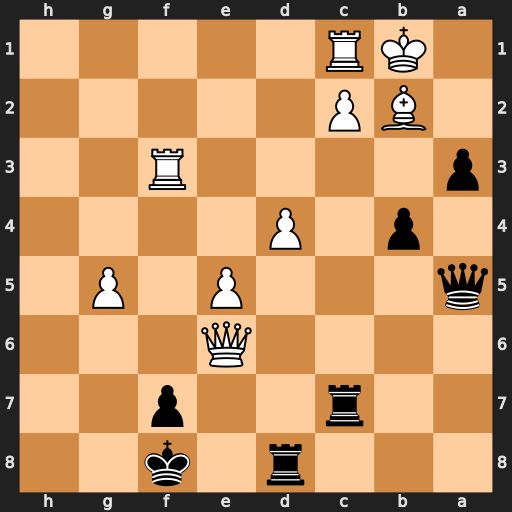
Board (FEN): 3r1k2/2r2p2/4Q3/q3P1P1/1p1P4/p4R2/1BP5/1KR5
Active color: b
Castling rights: -
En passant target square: -
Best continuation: axb2 Kxb2 Qa3+ Kb1 Qxf3